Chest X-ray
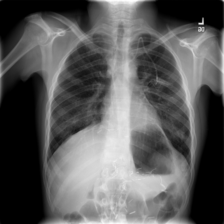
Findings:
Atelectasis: negative
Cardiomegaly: negative
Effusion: negative
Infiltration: negative
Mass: negative
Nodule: positive
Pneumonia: negative
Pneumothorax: negative
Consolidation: negative
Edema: negative
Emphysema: negative
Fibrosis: negative
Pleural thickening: negative
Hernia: negative